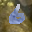
Label: 6